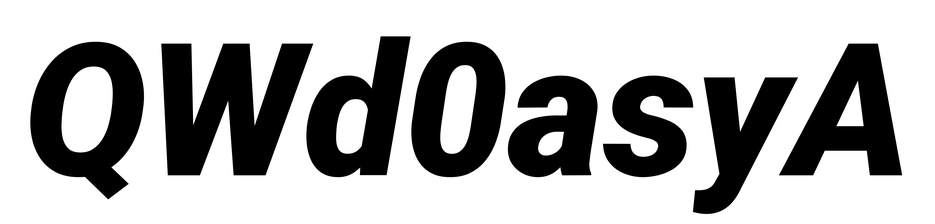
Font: Roboto-Italic_Black_Italic